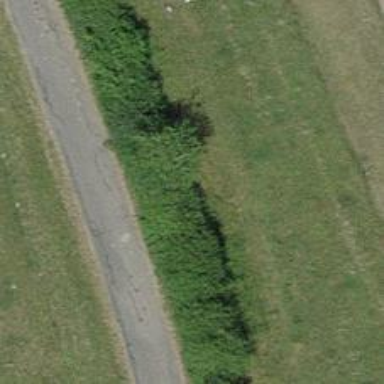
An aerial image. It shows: Hedge acting as barrier.